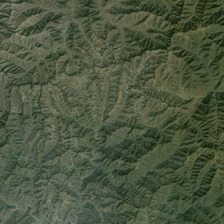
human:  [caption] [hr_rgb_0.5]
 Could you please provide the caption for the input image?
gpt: it is a piece of green mountain .

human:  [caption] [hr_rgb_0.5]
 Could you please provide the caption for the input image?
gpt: it is a piece of green mountain .

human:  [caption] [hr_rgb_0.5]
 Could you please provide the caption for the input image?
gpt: it is a piece of green mountain .

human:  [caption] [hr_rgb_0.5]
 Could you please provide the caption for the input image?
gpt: it is a piece of green mountain .

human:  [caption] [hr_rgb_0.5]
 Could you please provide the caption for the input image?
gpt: it is a piece of green mountain .